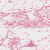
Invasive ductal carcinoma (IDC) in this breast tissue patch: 0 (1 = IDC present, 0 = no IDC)